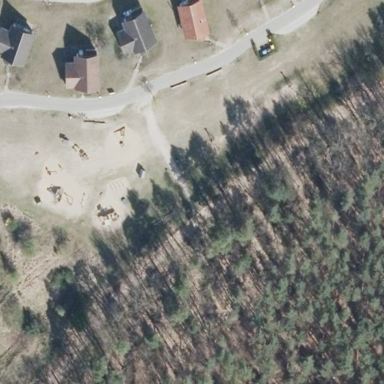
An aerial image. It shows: Playground area for leisure land.